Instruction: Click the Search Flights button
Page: home
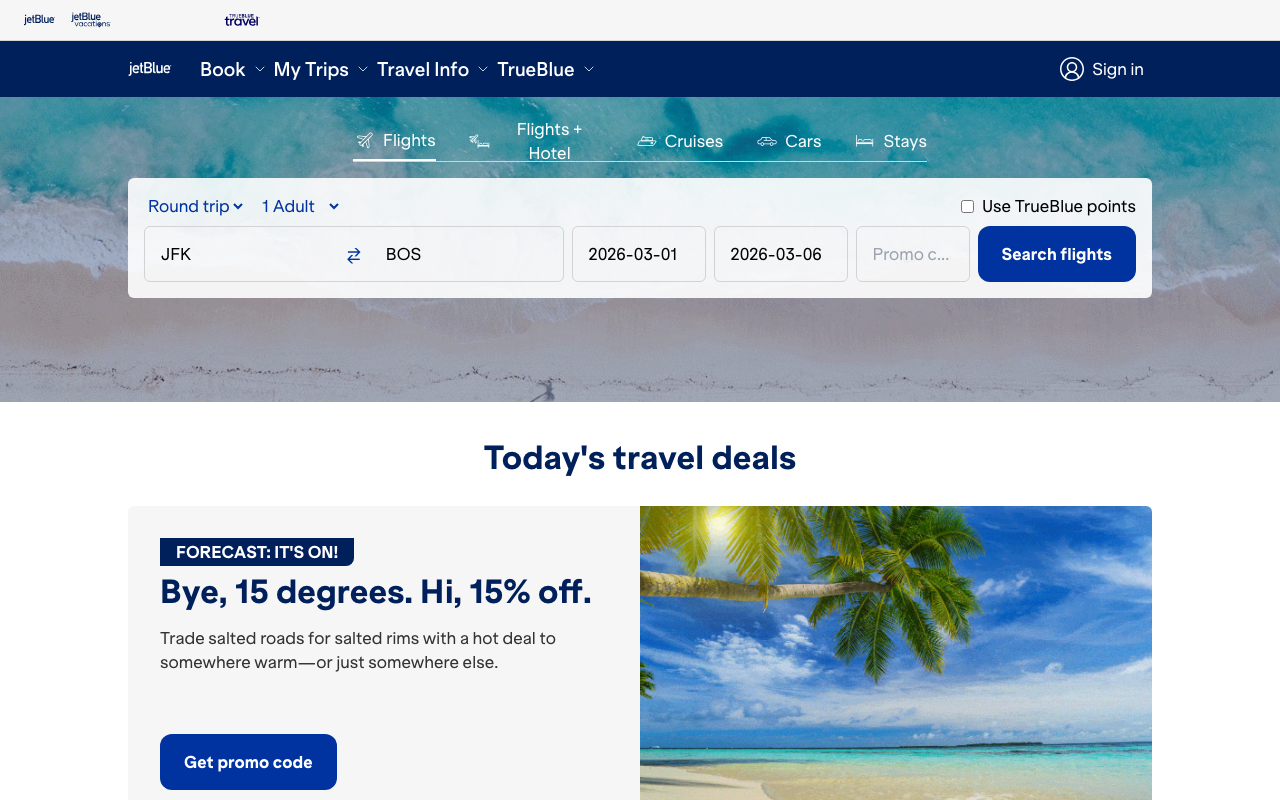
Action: click